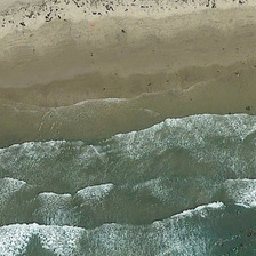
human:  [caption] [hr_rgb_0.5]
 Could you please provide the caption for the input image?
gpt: This is the coast.

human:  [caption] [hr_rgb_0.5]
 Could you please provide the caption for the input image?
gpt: The yellow beach is close to the blue sea and the white waves.

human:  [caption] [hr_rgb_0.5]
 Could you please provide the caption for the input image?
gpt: This is the coastline.

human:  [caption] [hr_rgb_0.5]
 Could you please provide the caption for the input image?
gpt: it is blue-green sea and brown sandy beach .

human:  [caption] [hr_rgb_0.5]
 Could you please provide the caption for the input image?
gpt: The yellow beach is close to the blue ocean and the white waves.